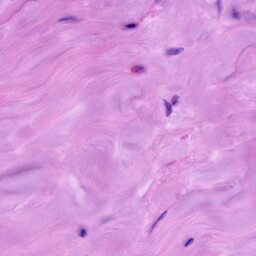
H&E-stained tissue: Breast